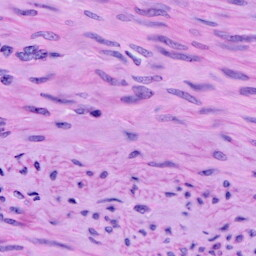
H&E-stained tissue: Cervix